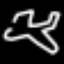
Label: airplane